Field crop: tomato
Growth stage: 1
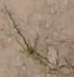
Species: cyperus